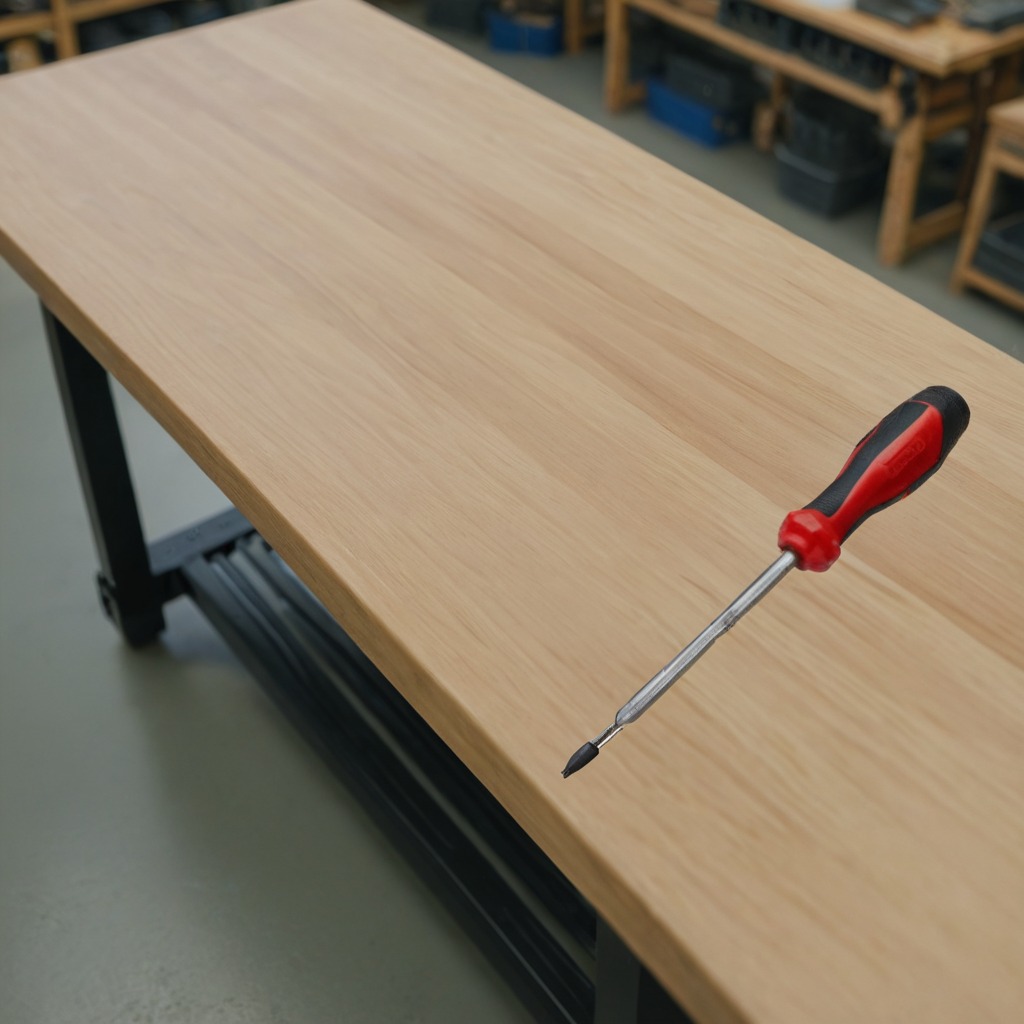
A screwdriver is lying on the workbench inside a coastal fishing gear workshop.